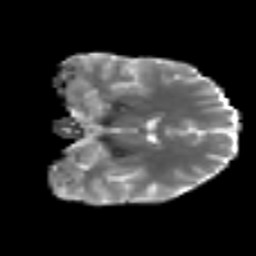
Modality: MD
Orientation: coronal
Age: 33
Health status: ill
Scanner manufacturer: philips
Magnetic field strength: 3 T
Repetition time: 9 s
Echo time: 0.127 s